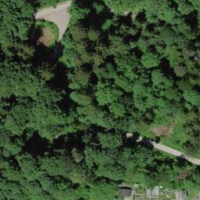
EUNIS habitat code: 41
Species observed at this site:
Erithacus rubecula